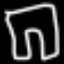
Label: pants